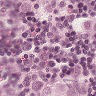
Metastatic tissue present: yes